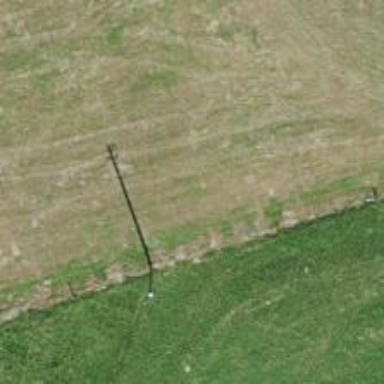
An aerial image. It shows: Power pole.